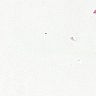
Metastatic tissue present: no